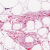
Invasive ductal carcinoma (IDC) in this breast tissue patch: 0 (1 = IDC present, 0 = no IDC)